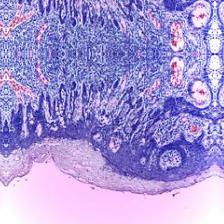
Diagnosis: Normal